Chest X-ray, AP view. Patient: 45 years old, sex M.
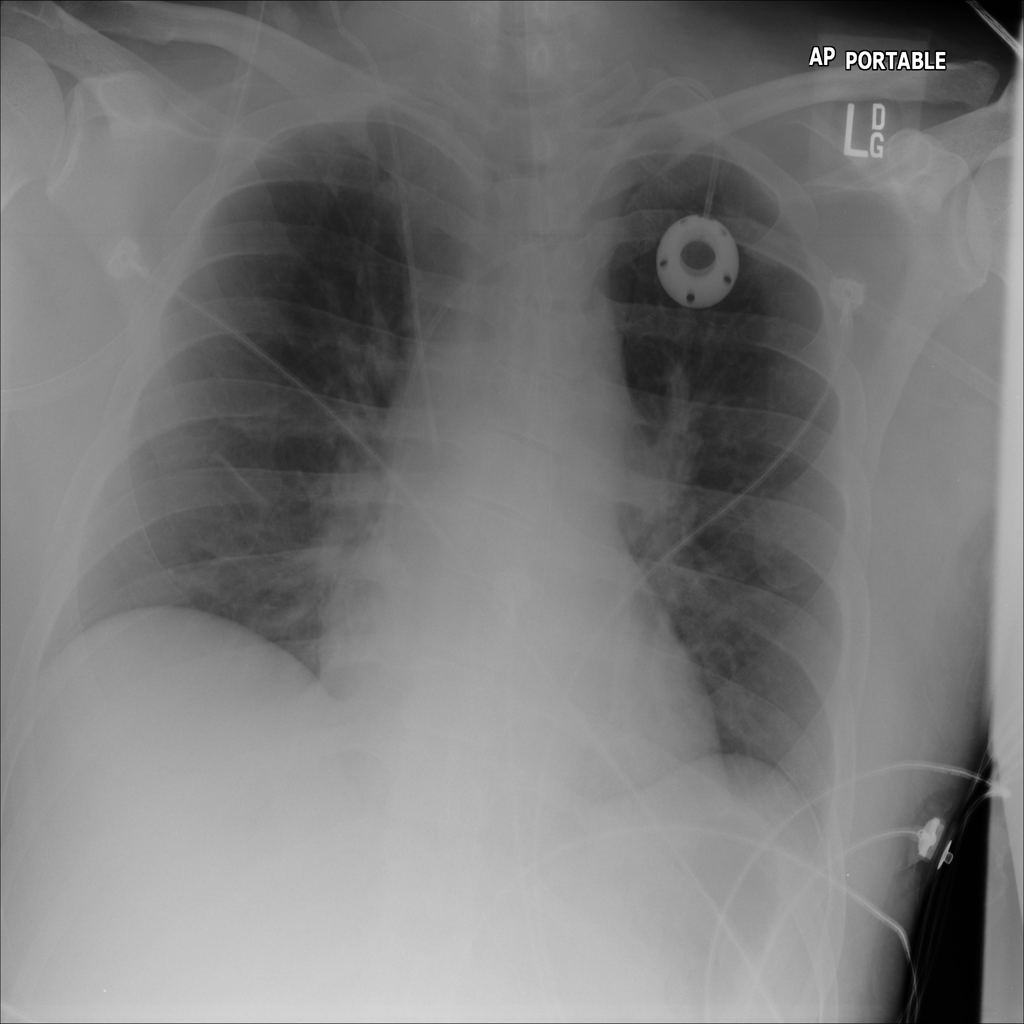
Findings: No Finding